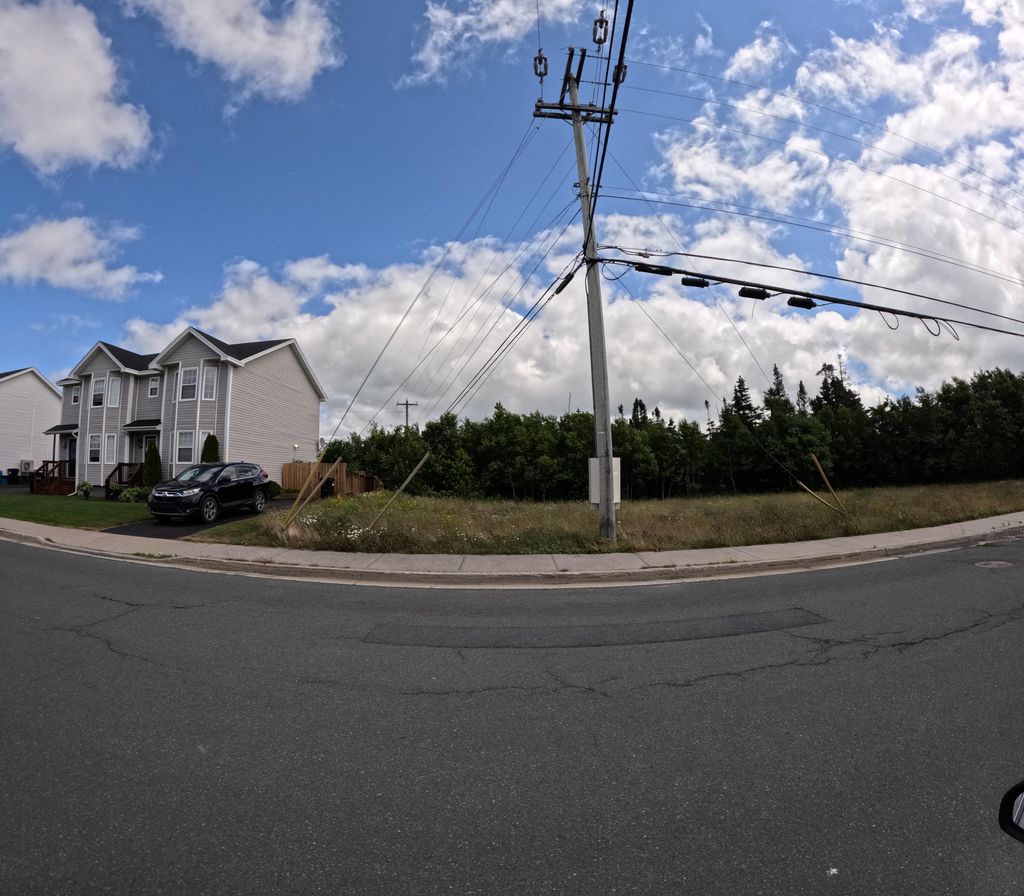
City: st_johns